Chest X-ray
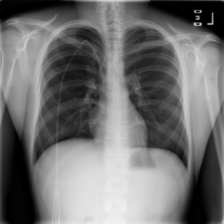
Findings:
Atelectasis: negative
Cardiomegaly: negative
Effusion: negative
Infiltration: negative
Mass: negative
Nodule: negative
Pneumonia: negative
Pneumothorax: negative
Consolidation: negative
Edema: negative
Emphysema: negative
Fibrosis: negative
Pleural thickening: negative
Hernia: negative